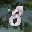
Label: 8